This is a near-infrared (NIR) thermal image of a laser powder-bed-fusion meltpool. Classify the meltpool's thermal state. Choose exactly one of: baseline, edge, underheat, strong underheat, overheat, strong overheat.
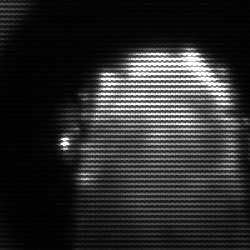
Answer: baseline